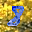
Label: 8